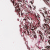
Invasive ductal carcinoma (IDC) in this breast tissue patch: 0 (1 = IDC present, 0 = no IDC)